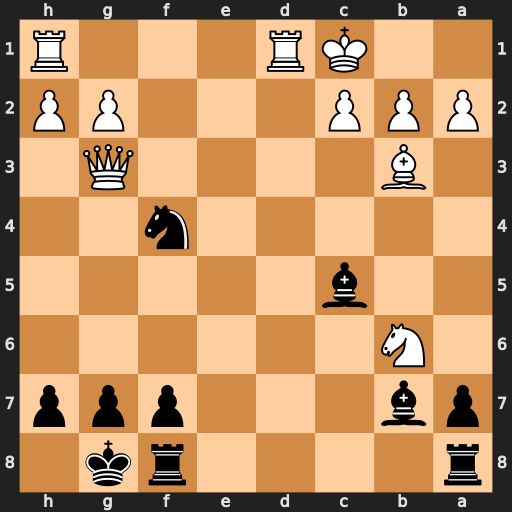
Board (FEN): r4rk1/pb3ppp/1N6/2b5/5n2/1B4Q1/PPP3PP/2KR3R
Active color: b
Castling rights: -
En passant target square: -
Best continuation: Ne2+ Kb1 Nxg3